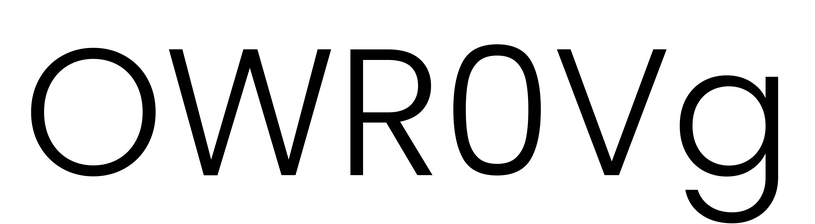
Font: Poppins-Light